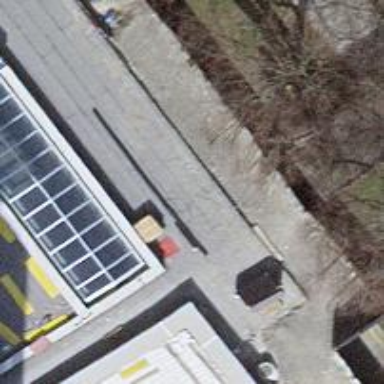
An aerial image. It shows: Parking entrance.